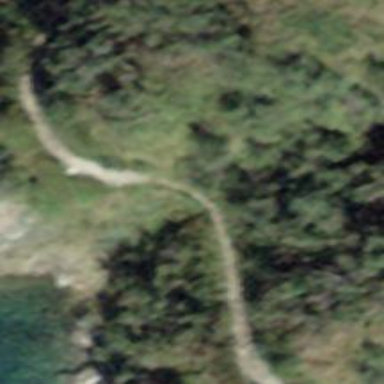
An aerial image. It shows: Path.